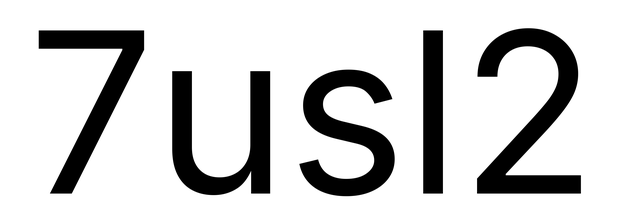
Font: Inter_Regular